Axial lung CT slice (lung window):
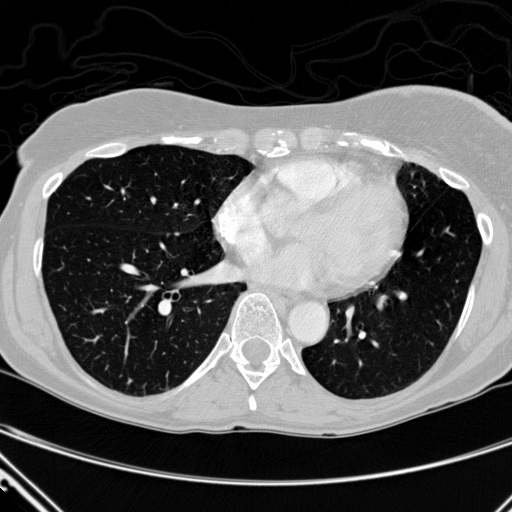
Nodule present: no